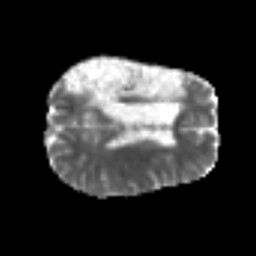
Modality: MD
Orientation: axial
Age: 54
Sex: male
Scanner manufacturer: siemens
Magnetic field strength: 3 T
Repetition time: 6.1 s
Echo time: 0.101 s